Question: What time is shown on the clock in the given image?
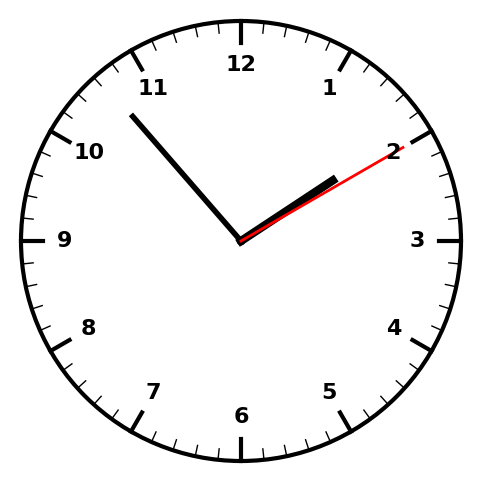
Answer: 01:53:10